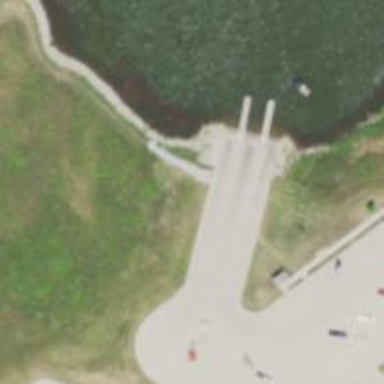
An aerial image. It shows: Slipway on leisure land.